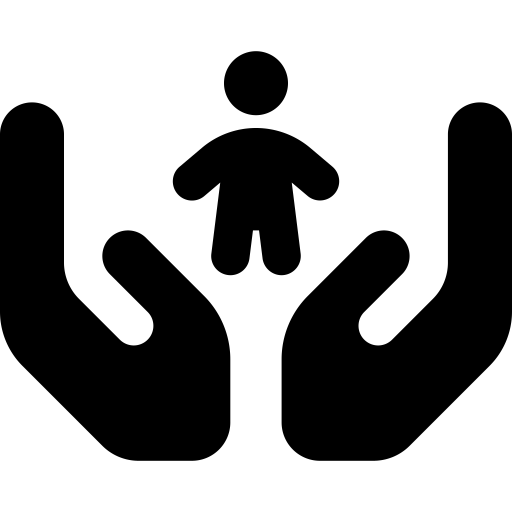
Tags: icon, FontAwesome, fa-icon, solid, hands, holding, child